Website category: university
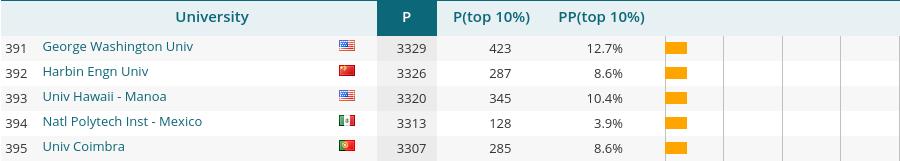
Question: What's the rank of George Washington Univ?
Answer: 391

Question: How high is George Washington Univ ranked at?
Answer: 391

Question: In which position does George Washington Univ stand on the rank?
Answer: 391

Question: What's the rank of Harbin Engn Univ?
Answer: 392

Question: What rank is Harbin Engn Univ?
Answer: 392

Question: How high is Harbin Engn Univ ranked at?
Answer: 392

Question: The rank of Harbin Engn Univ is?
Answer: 392

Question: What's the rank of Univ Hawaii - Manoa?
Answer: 393

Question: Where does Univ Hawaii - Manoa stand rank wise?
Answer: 393

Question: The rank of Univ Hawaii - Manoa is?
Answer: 393

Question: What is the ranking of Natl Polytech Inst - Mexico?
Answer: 394

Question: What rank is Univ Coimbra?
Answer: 395

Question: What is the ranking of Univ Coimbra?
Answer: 395

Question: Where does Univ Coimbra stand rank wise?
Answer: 395

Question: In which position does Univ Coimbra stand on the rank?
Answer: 395

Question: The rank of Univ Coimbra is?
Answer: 395

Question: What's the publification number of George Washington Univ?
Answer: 3329

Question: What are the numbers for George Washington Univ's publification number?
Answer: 3329

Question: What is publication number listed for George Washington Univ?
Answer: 3329

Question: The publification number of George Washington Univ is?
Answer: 3329

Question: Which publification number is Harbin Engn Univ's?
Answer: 3326

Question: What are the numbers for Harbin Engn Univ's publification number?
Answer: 3326

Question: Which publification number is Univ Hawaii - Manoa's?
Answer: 3320

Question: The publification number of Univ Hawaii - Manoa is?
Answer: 3320

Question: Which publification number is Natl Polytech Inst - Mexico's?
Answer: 3313

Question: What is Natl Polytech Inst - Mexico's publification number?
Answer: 3313

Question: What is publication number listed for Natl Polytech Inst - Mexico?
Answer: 3313

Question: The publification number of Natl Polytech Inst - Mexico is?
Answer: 3313

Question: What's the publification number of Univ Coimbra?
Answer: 3307

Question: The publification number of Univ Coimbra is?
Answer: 3307

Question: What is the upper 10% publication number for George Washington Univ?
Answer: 423

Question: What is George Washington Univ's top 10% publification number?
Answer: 423

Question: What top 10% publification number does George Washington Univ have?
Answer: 423

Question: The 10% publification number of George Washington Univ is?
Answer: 423

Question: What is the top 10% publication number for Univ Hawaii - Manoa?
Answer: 345

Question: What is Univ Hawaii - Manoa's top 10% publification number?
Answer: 345

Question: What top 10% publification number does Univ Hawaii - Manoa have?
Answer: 345

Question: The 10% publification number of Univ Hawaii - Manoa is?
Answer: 345

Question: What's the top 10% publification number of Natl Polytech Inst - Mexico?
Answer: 128

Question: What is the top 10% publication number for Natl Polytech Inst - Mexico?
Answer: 128

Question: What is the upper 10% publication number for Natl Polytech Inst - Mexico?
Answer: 128

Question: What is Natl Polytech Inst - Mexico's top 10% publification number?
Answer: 128

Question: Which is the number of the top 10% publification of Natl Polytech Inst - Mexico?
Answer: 128

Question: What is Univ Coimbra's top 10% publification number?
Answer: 285

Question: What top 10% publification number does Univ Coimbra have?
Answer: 285

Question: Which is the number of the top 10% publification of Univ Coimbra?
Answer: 285

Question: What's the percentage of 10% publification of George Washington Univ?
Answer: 12.7%

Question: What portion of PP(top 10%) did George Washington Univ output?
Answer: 12.7%

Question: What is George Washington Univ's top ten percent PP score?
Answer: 12.7%

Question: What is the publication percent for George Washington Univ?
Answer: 12.7%

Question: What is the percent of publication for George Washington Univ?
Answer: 12.7%

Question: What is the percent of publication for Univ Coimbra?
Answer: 8.6%

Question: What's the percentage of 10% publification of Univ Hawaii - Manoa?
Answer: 10.4%

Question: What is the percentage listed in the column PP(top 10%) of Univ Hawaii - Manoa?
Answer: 10.4%

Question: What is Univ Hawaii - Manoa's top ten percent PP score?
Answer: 10.4%

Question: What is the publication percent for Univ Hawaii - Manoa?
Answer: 10.4%

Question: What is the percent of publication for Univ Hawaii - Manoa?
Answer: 10.4%

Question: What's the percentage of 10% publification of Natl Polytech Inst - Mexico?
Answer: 3.9%

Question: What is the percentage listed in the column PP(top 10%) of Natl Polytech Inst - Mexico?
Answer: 3.9%

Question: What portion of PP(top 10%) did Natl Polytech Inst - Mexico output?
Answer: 3.9%

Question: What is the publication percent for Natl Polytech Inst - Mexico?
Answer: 3.9%

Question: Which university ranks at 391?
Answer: George Washington Univ

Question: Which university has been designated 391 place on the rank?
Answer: George Washington Univ

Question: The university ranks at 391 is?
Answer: George Washington Univ